Field crop: tomato
Growth stage: 1
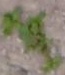
Species: portulaca